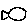
Label: fish